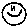
Label: smiley face